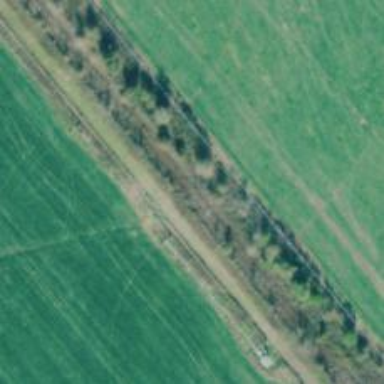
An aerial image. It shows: Railway track.